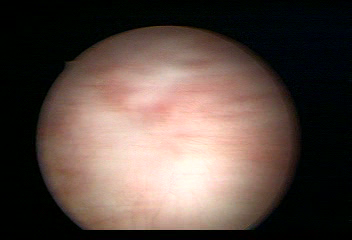
Modality: WLC
Class: Normal mucosa
Bladder cancer association: No